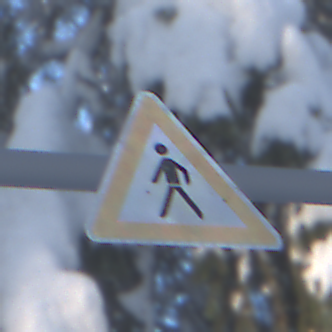
Verkehrszeichen: FussgaengerRechts
Umgebung: Outdoor, Nature
Tageszeit: MorningAfternoon
Wetter: Clear
Licht: Natural
Jahreszeit: Winter
Kontrast: LowContrast